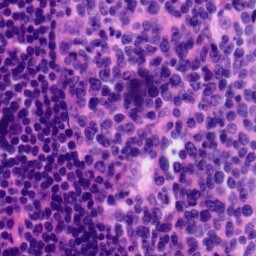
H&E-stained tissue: Tonsil